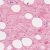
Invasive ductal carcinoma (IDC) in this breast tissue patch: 0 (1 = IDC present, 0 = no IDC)